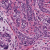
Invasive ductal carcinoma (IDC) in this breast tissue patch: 0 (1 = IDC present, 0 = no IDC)